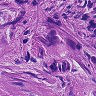
Metastatic tissue present: yes